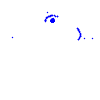
Particle: electron